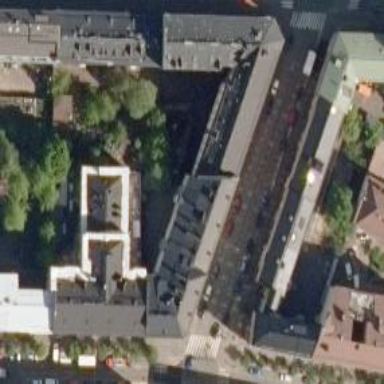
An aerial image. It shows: Gabled roofed apartments building with black metal roof.